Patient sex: M
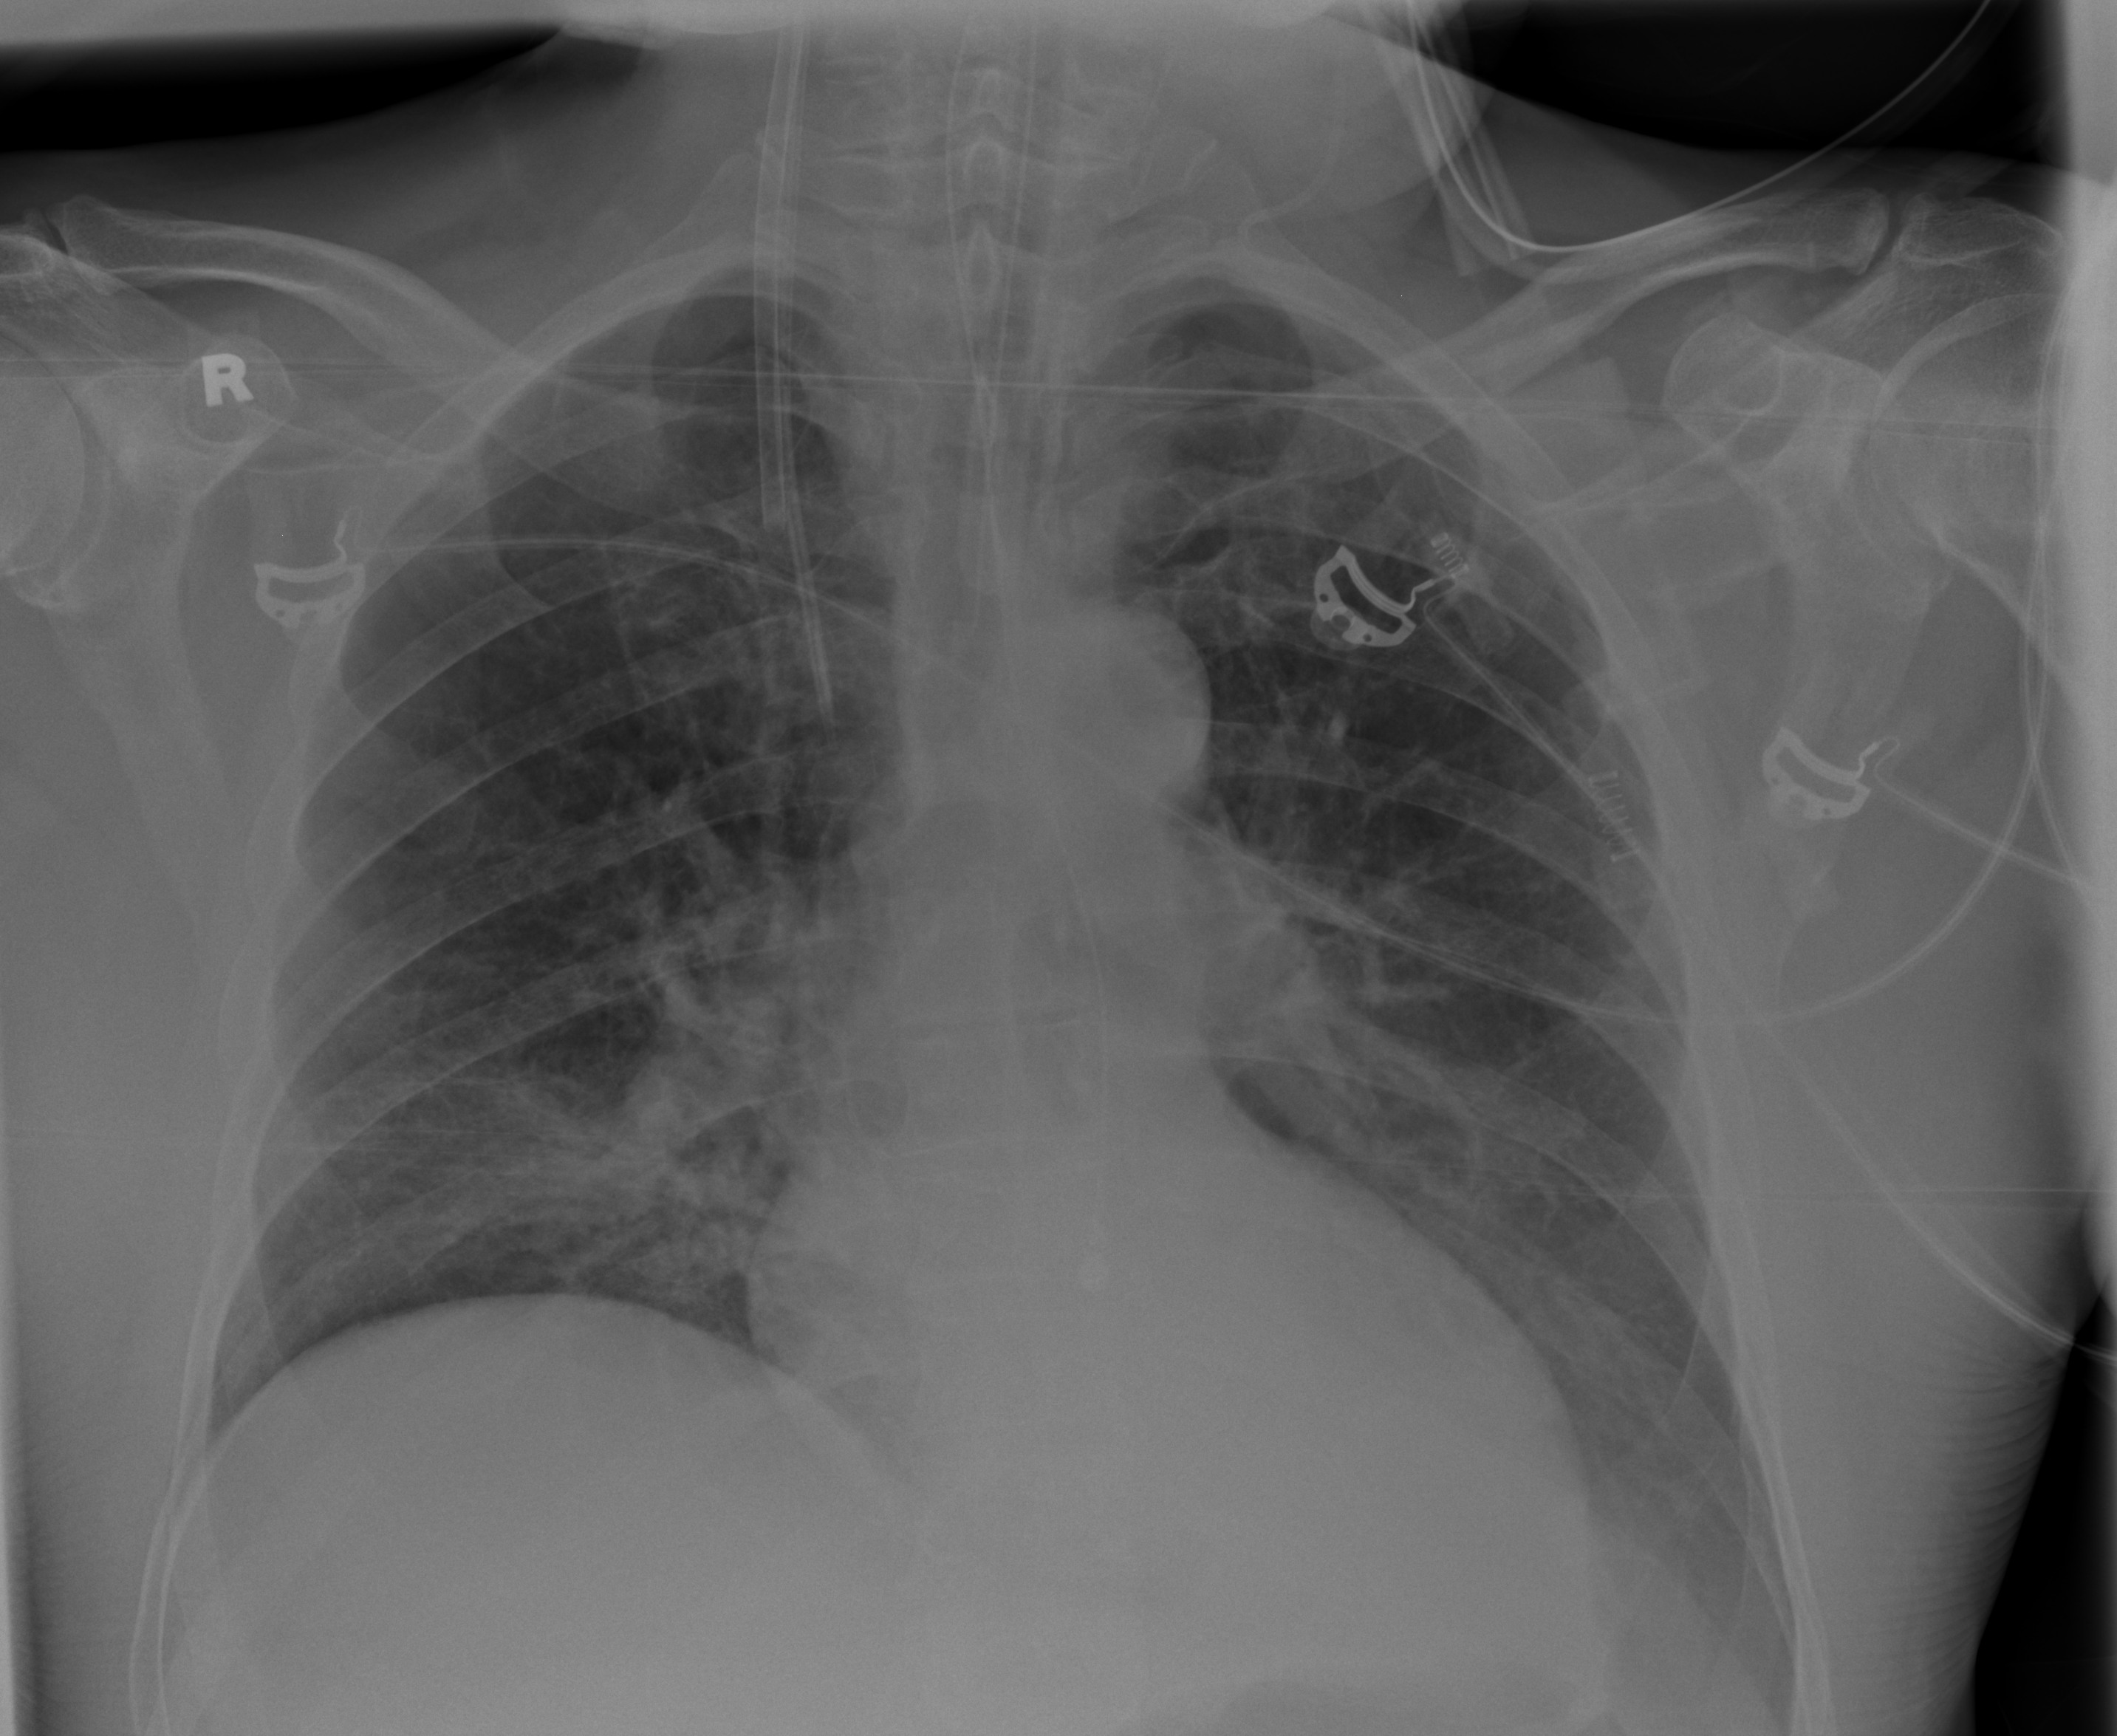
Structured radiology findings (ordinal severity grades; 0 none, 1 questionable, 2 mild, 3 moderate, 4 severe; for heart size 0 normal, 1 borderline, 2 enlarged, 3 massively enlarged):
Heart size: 0
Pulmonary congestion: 0
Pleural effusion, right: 0
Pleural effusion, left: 2
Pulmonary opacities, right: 2
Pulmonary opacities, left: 0
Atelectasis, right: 0
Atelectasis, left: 0